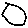
Label: hexagon